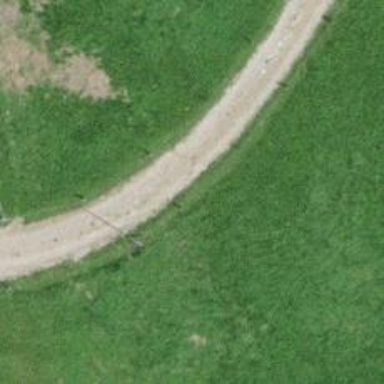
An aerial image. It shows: Track road with grade3 tracktype.